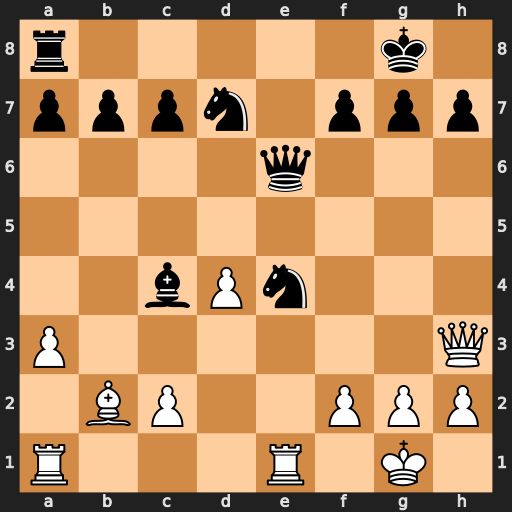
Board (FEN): r5k1/pppn1ppp/4q3/8/2bPn3/P6Q/1BP2PPP/R3R1K1
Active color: w
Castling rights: -
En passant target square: -
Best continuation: Qxe6 Bxe6 Rxe4